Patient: sex F, age 47
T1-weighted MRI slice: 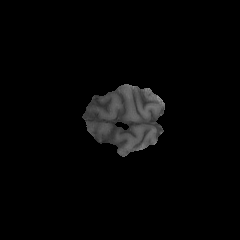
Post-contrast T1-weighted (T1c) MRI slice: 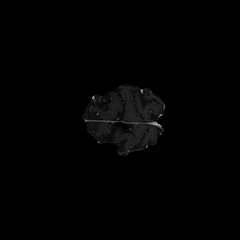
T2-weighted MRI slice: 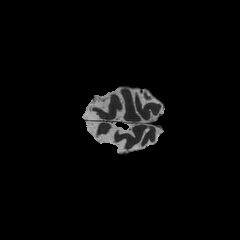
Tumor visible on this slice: no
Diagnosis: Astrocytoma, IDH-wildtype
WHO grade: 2